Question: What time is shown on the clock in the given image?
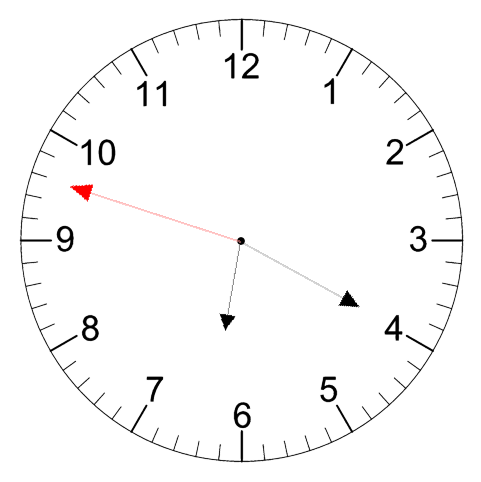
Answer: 06:19:48